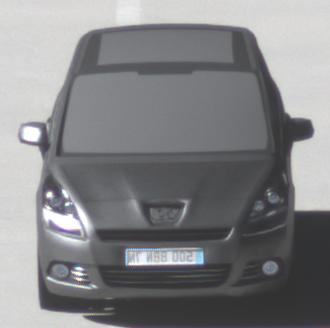
Make: Peugeot
Model: 5008 120 VTi
Detailed model: 5008 (I) Van
Model produced from: 2009/10
Model produced until: 2011/07
Doors: 5
Color: gray
Road condition: dry road
Daytime: morning or afternoon
Contrast: high contrast